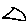
Label: triangle